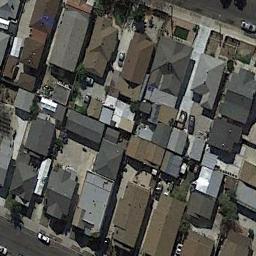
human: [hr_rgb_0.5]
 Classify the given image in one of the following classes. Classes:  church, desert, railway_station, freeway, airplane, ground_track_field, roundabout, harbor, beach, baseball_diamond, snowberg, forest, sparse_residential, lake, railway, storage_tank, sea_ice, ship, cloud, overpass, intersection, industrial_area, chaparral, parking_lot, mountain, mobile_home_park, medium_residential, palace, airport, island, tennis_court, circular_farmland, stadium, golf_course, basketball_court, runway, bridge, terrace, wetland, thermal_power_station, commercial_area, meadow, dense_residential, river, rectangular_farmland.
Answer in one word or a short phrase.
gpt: dense_residential